Question: What is the result of this measurement?
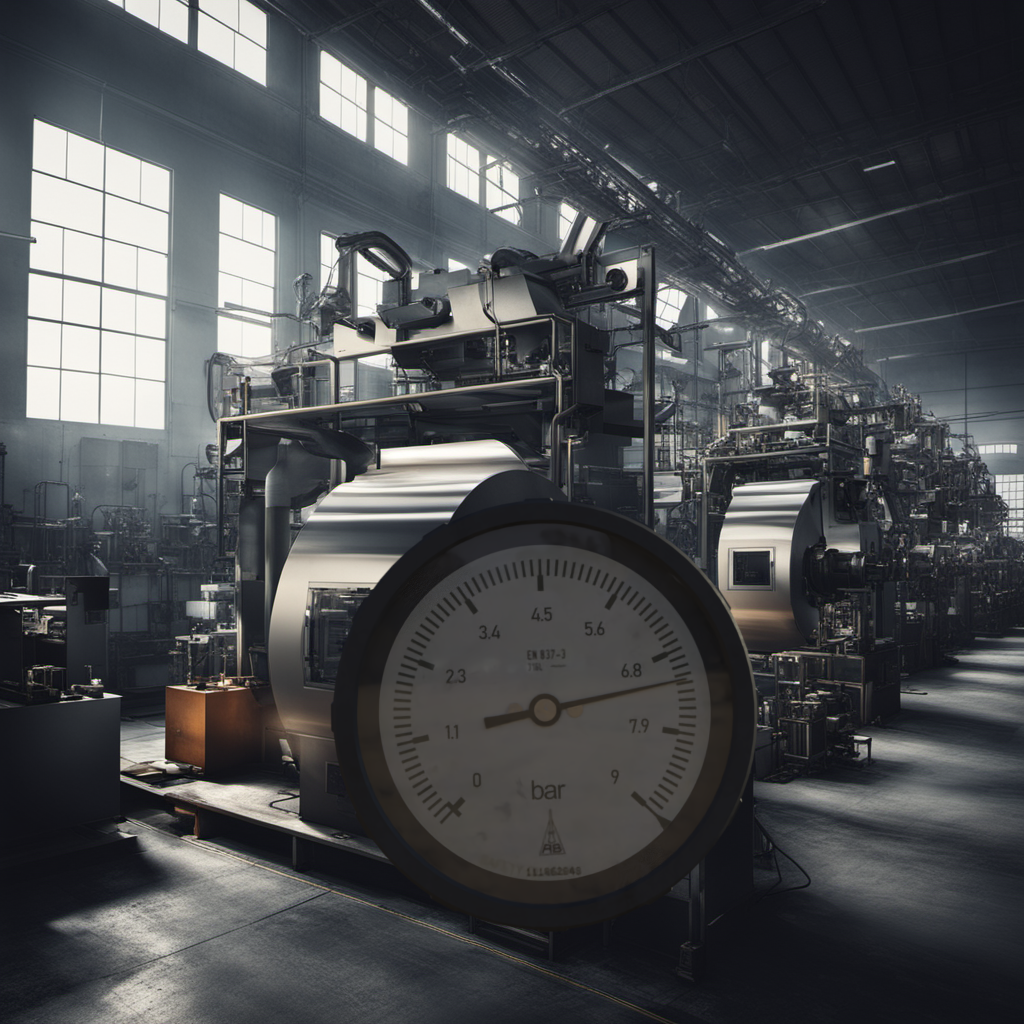
Answer: The result is 7.13
Question: What is the reading range of this measurement?
Answer: The range is from 0 to 9
Question: What is the minimum and maximum value range of this measurement?
Answer: The minimum value is 0 and the maximum value is 9